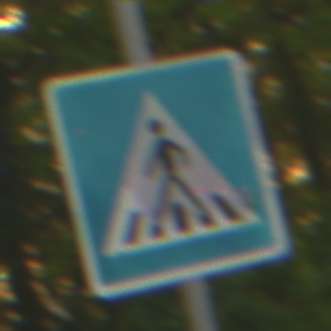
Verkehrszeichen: FussgaengerueberwegRechts
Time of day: SunriseSunset
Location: Outdoor (RoadRail)
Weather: Clear
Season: NotSpecified
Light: Natural